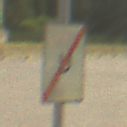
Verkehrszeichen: EndeUmleitung
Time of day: MorningAfternoon
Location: Outdoor (Suburban)
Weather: Clear
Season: NotSpecified
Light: Natural